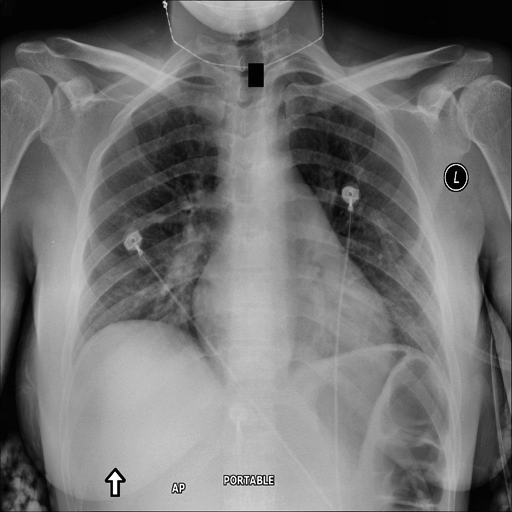
Finding: NORMAL